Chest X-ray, PA view. Patient: 74 years old, sex M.
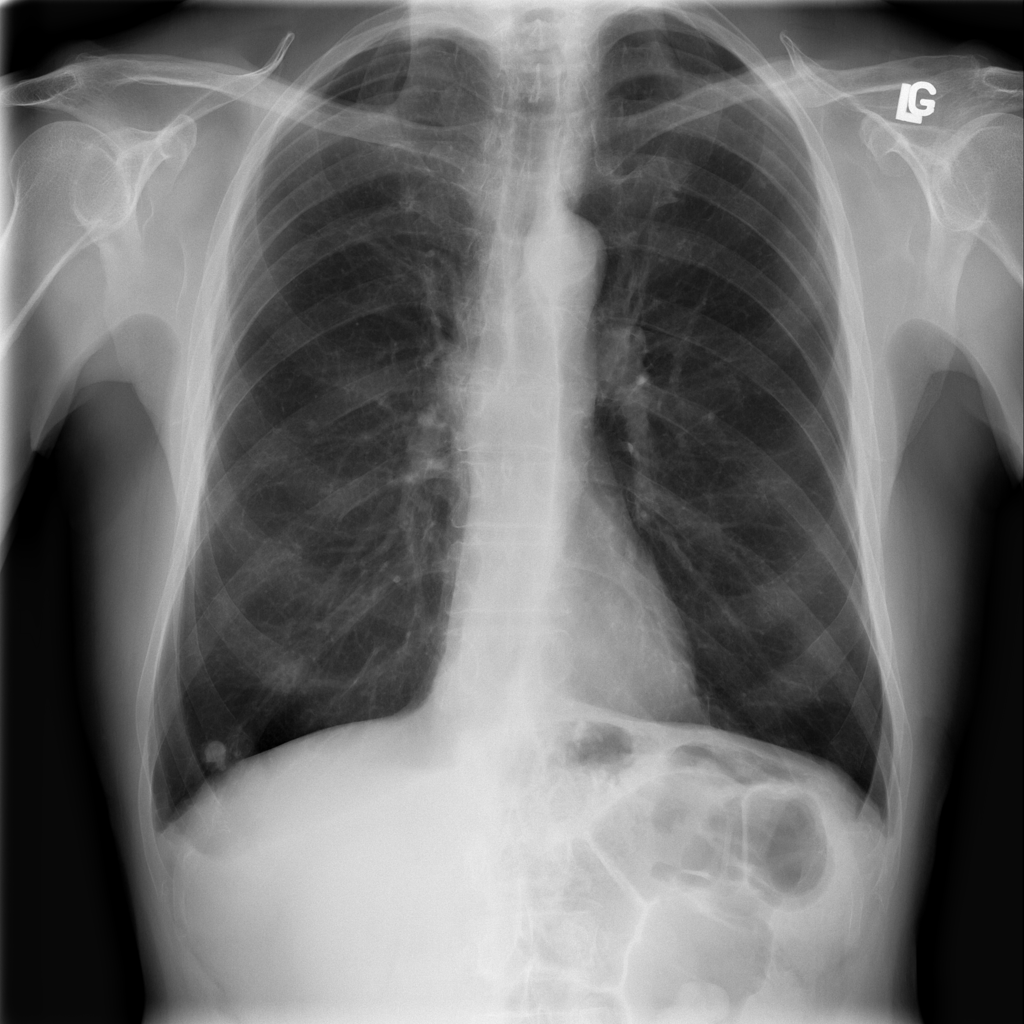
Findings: No Finding